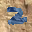
Label: 2